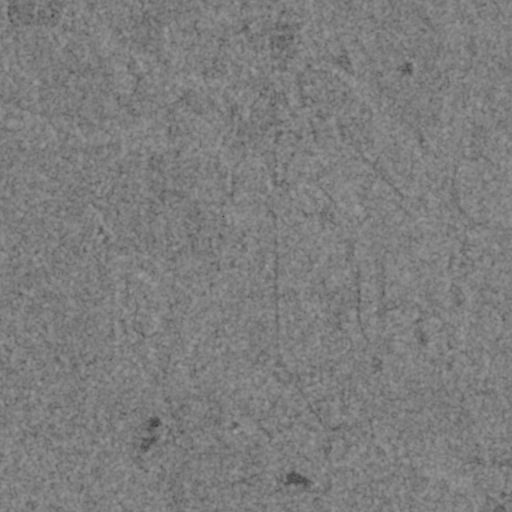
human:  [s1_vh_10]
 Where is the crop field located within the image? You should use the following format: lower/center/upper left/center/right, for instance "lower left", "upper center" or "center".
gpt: The crop field is located in the upper center of the image.
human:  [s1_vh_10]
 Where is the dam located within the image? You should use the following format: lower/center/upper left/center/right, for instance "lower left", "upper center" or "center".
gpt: The dam is located in the center left of the image.
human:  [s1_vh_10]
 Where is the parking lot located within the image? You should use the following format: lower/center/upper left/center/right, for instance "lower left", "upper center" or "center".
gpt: There is no parking lot in the image.

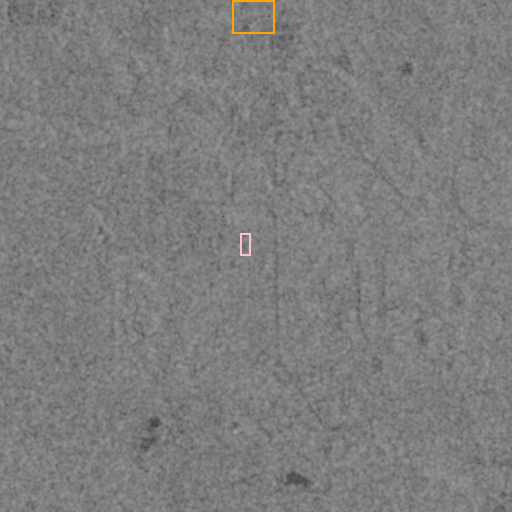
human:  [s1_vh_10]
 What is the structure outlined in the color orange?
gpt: The structure outlined in orange is a crop field.
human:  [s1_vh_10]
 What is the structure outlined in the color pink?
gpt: The structure outlined in pink is a park.
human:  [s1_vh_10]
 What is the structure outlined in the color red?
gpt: There is no red outline.